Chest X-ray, AP view. Patient: 66 years old, sex M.
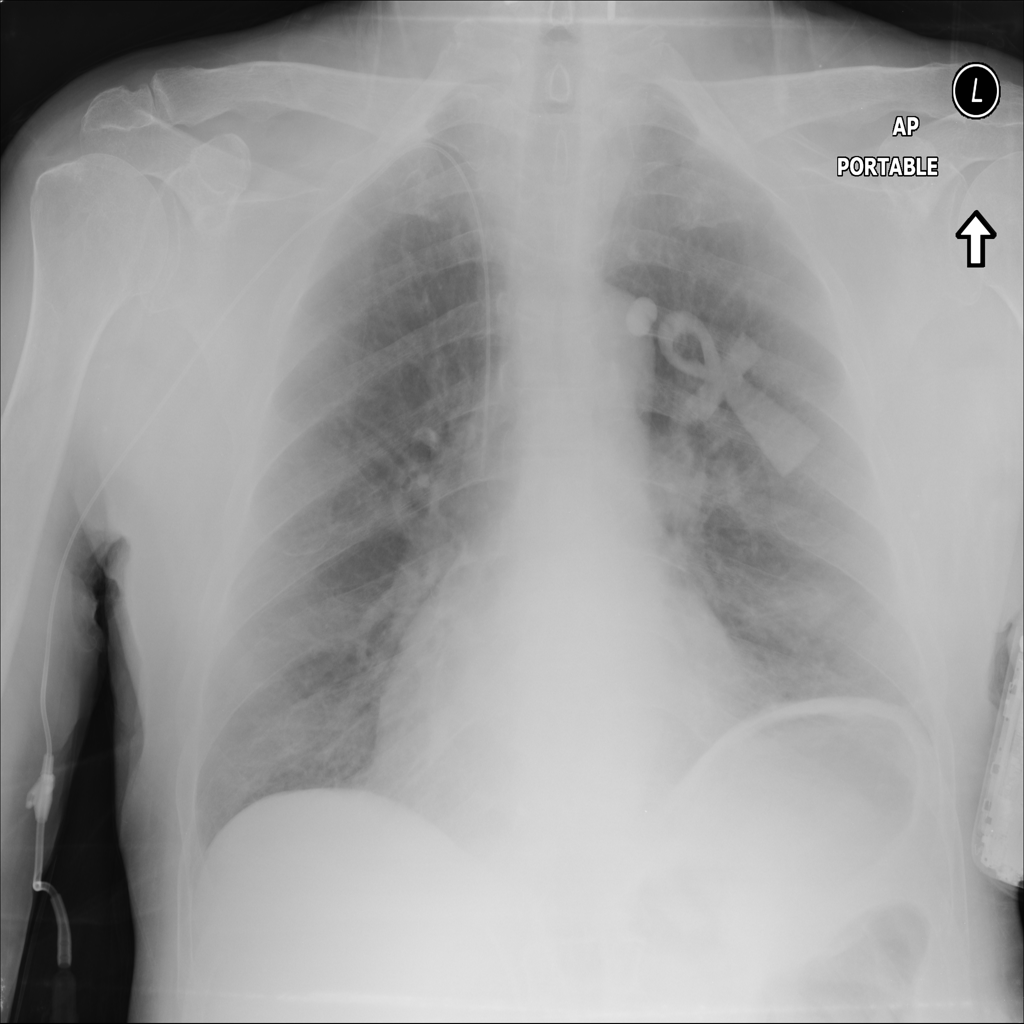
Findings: Cardiomegaly